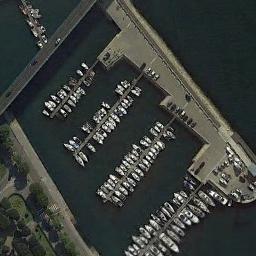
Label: harbor